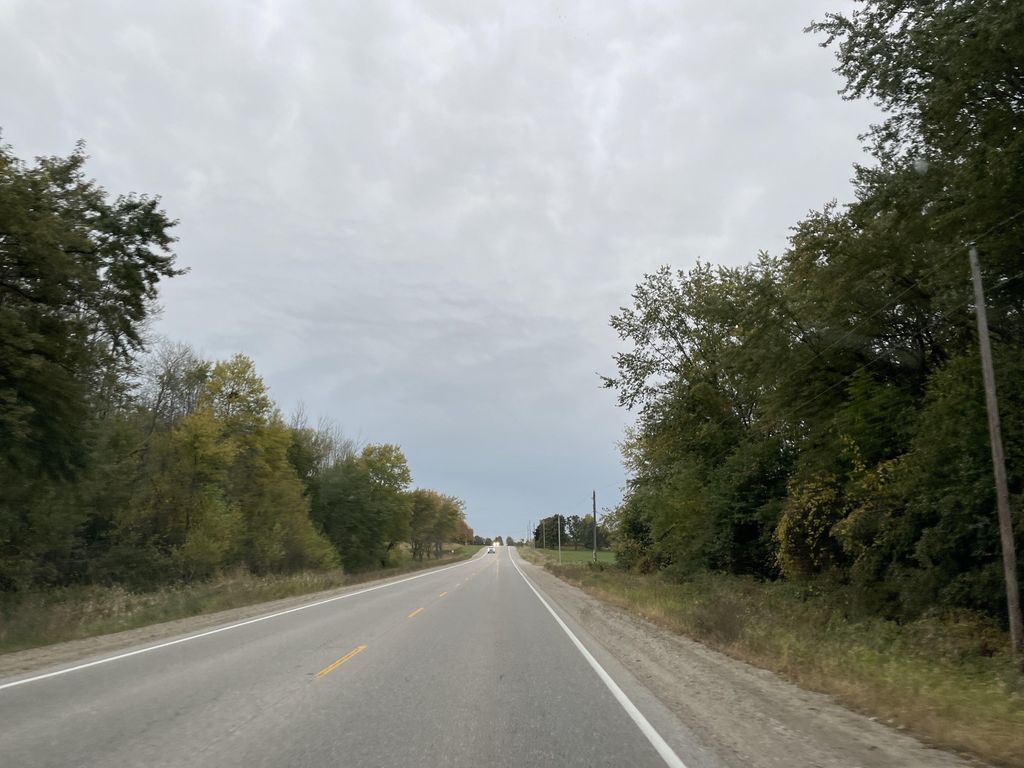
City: kitchener-waterloo